Interaction volume radius: 5 \u00c5
Interaction volume height: 25 \u00c5
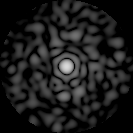
Disorder parameter: 0.8662